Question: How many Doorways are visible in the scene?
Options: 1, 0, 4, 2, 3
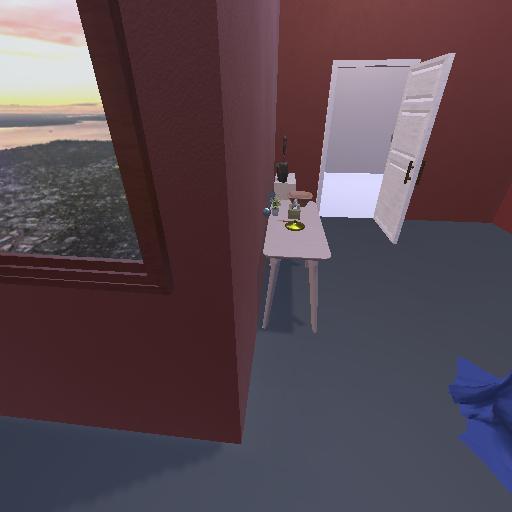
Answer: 1